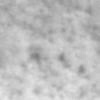
Label: no_change